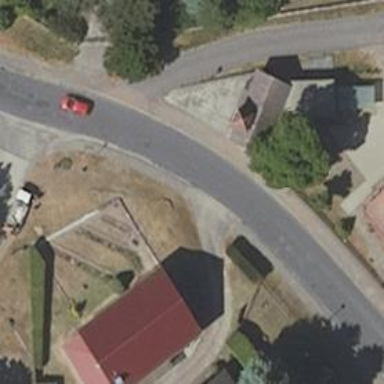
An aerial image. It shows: Secondary road with asphalt surface and sidewalks on both sides.